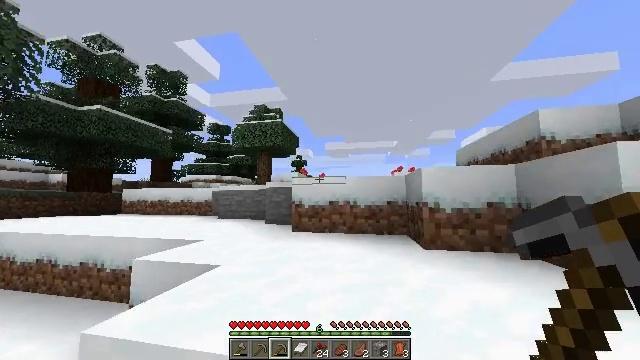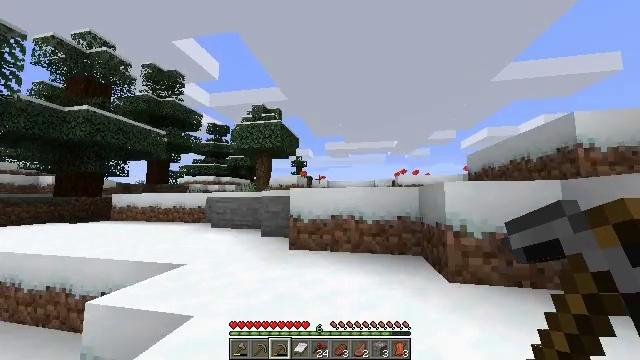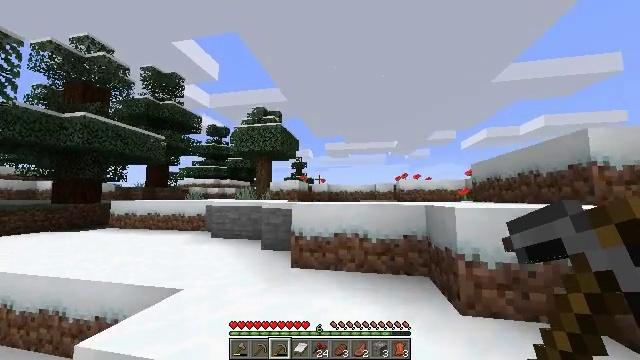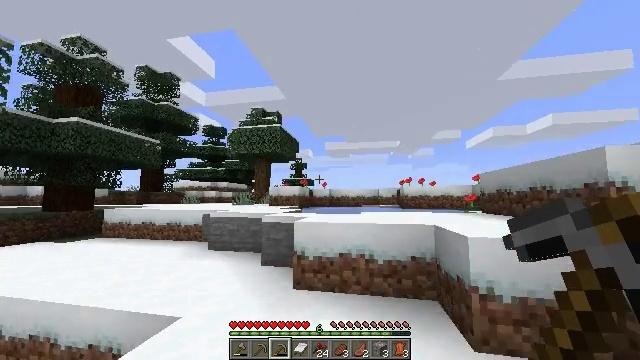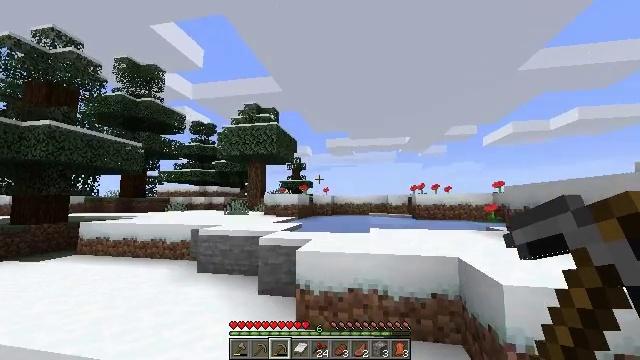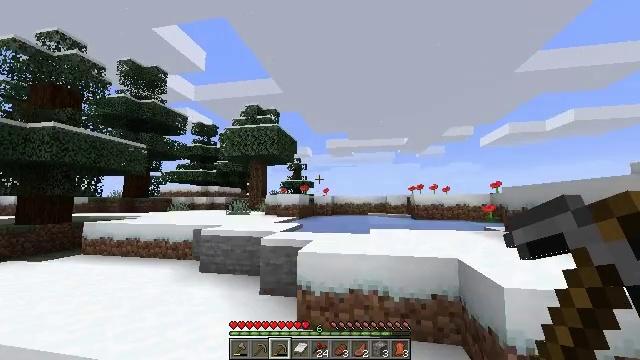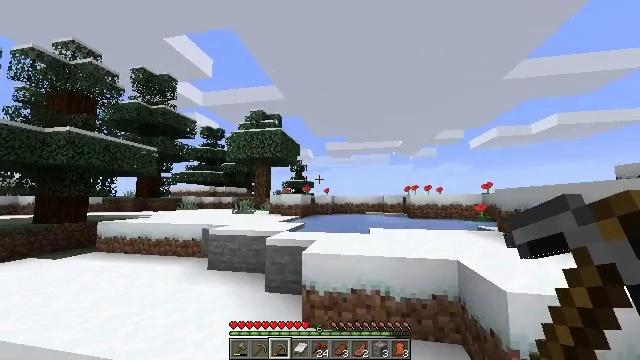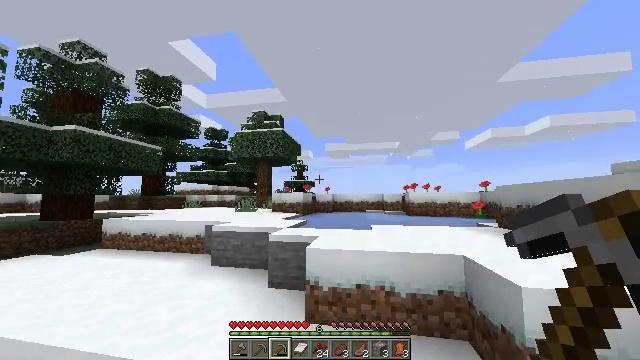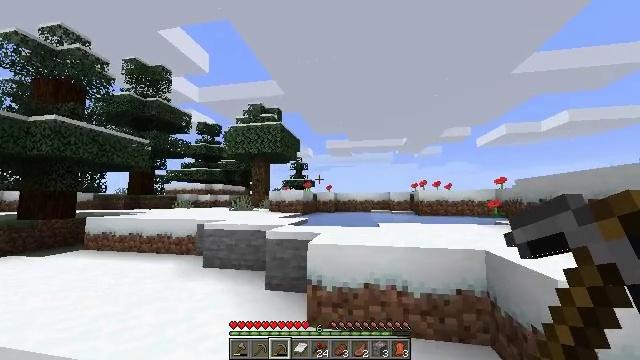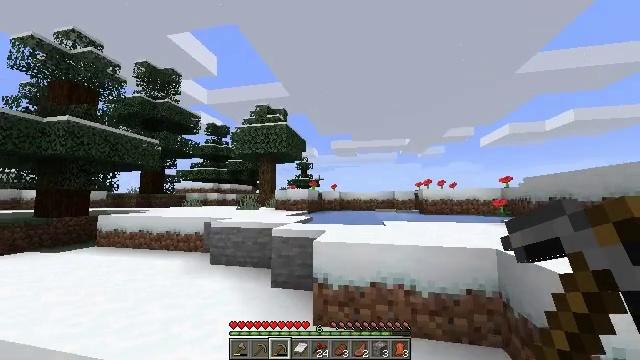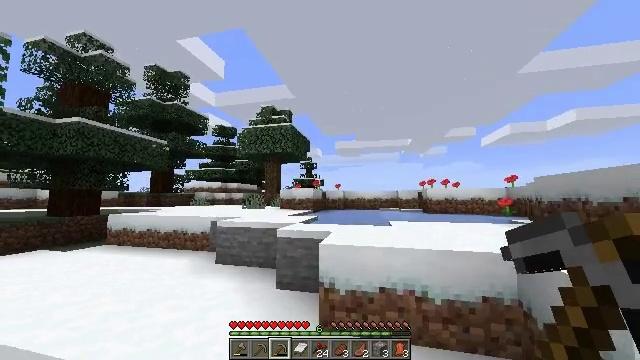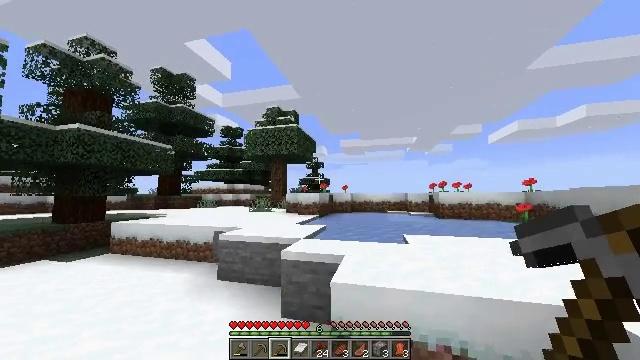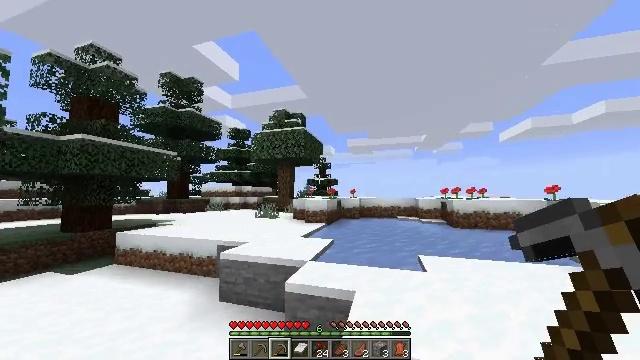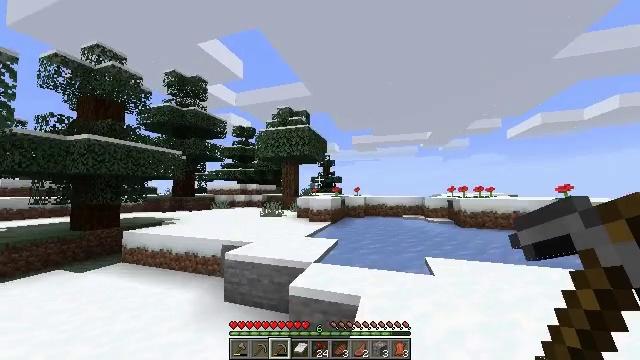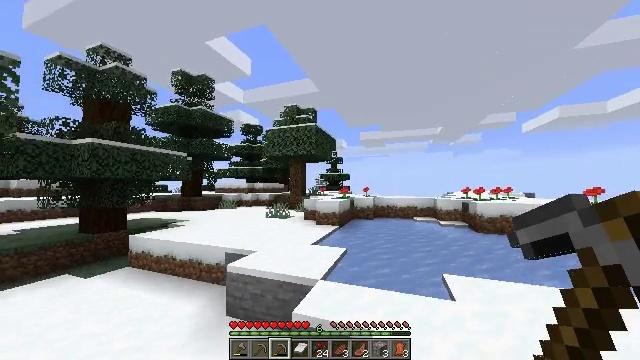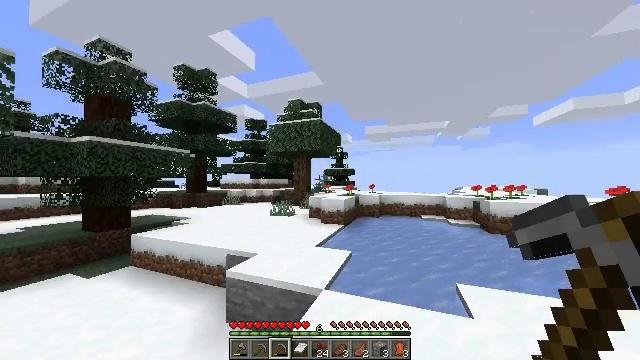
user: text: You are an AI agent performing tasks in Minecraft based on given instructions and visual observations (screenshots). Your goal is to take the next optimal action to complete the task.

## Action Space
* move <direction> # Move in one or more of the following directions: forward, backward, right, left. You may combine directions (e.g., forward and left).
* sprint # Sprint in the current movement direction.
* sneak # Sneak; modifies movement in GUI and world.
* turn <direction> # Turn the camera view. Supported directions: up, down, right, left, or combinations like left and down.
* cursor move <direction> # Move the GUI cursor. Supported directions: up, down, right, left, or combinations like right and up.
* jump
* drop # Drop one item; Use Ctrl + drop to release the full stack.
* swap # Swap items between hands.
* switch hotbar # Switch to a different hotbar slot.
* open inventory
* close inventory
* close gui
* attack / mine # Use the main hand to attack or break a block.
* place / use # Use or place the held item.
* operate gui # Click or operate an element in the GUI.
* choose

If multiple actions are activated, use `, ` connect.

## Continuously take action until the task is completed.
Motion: motion action
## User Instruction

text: Break the mushroom stem block.
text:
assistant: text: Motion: move forward, sprint, jump
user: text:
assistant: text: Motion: move forward, sprint, jump
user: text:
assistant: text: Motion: move forward, sprint, jump
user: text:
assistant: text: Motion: move forward, sprint, jump
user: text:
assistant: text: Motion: move forward, sprint, jump
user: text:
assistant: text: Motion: move forward, sprint, jump
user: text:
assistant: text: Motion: move forward, sprint, jump
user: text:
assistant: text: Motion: move forward, sprint, jump
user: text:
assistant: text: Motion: move forward, sprint, turn left, jump
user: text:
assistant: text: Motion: move forward, sprint, turn left, jump
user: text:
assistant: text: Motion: move forward, sprint, turn left, jump
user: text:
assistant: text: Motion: move forward, sprint, turn left, jump
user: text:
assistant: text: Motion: move forward, sprint, turn left
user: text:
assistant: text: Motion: move forward, sprint, turn left and down
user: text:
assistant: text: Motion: move forward, sprint, turn left and down
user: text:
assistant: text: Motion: move forward, sprint, turn left and down
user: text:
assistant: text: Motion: move forward, sprint, turn down
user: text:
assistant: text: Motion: move forward, sprint, turn down
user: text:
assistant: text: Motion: move forward, sprint
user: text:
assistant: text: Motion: move forward, sprint
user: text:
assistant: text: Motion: move forward, sprint
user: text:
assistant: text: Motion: move forward, sprint
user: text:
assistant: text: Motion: move forward, sprint, jump
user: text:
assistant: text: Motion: move forward, sprint, turn left, jump
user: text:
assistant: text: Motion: move forward, sprint, turn left, jump
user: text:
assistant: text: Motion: move forward, sprint, turn left, jump
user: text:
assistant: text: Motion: move forward, sprint, turn left, jump
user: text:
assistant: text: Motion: move forward, sprint, jump
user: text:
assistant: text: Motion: move forward, sprint
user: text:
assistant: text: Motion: move forward, sprint